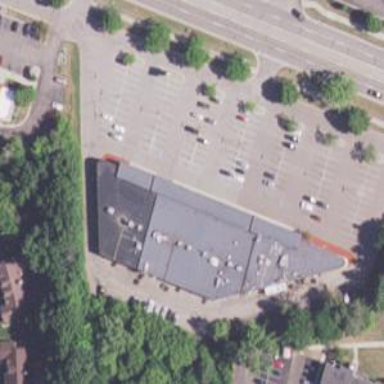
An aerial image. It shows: Car rental facility.